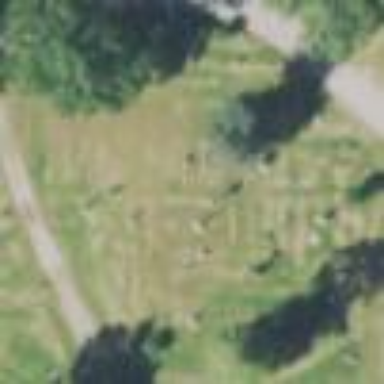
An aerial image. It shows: Cemetery.